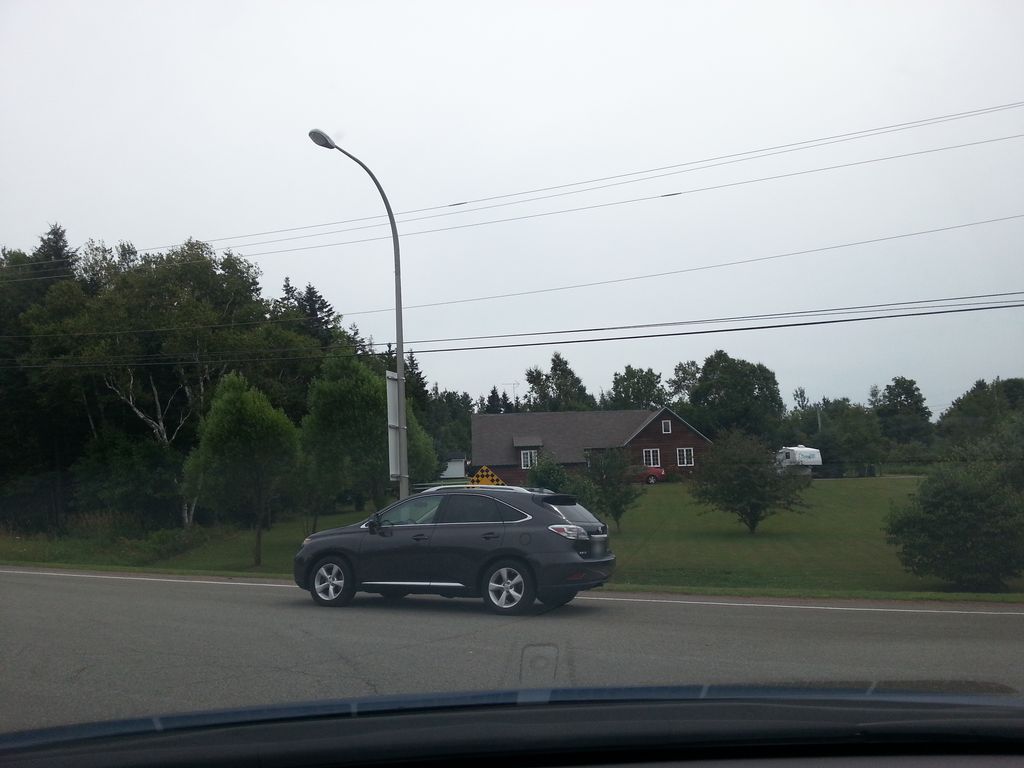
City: charlottetown